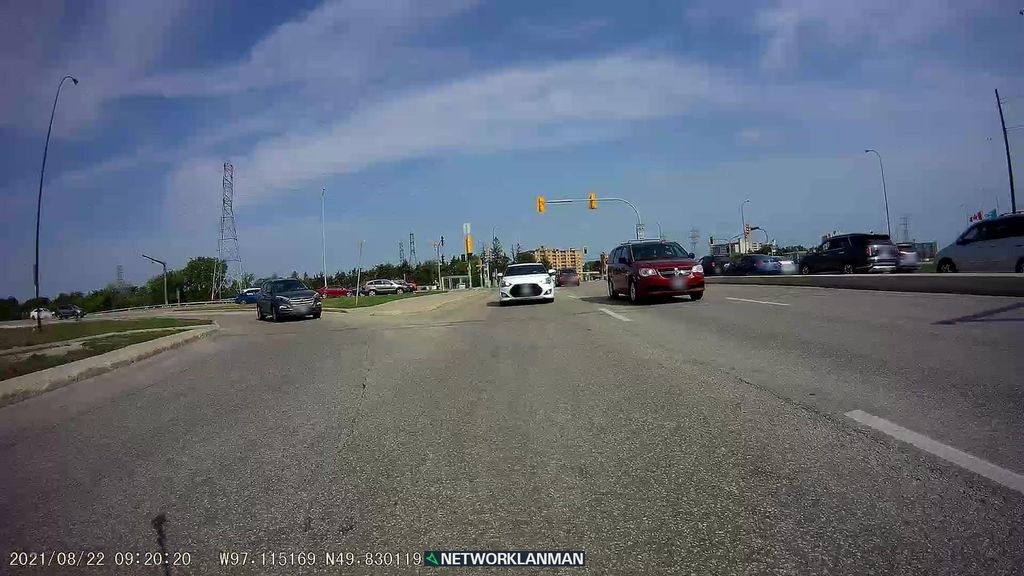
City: winnipeg